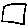
Label: square